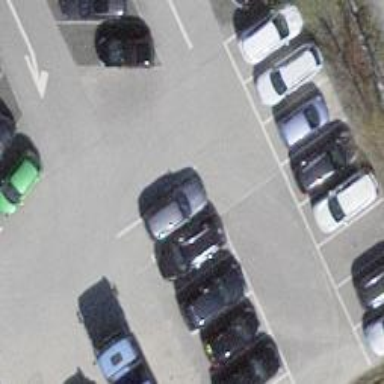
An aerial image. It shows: Parking aisle designated as service road.